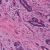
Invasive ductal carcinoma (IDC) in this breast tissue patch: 1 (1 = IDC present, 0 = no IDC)